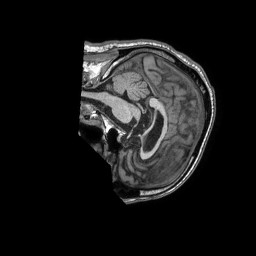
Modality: T1w
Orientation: sagittal
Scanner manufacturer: philips
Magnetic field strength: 1.5 T
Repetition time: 0.007079 s
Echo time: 0.003198 s